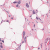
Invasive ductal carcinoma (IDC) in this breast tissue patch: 1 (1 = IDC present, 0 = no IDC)